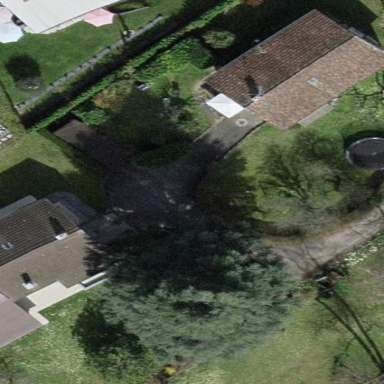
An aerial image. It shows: Garden enclosed by fence.